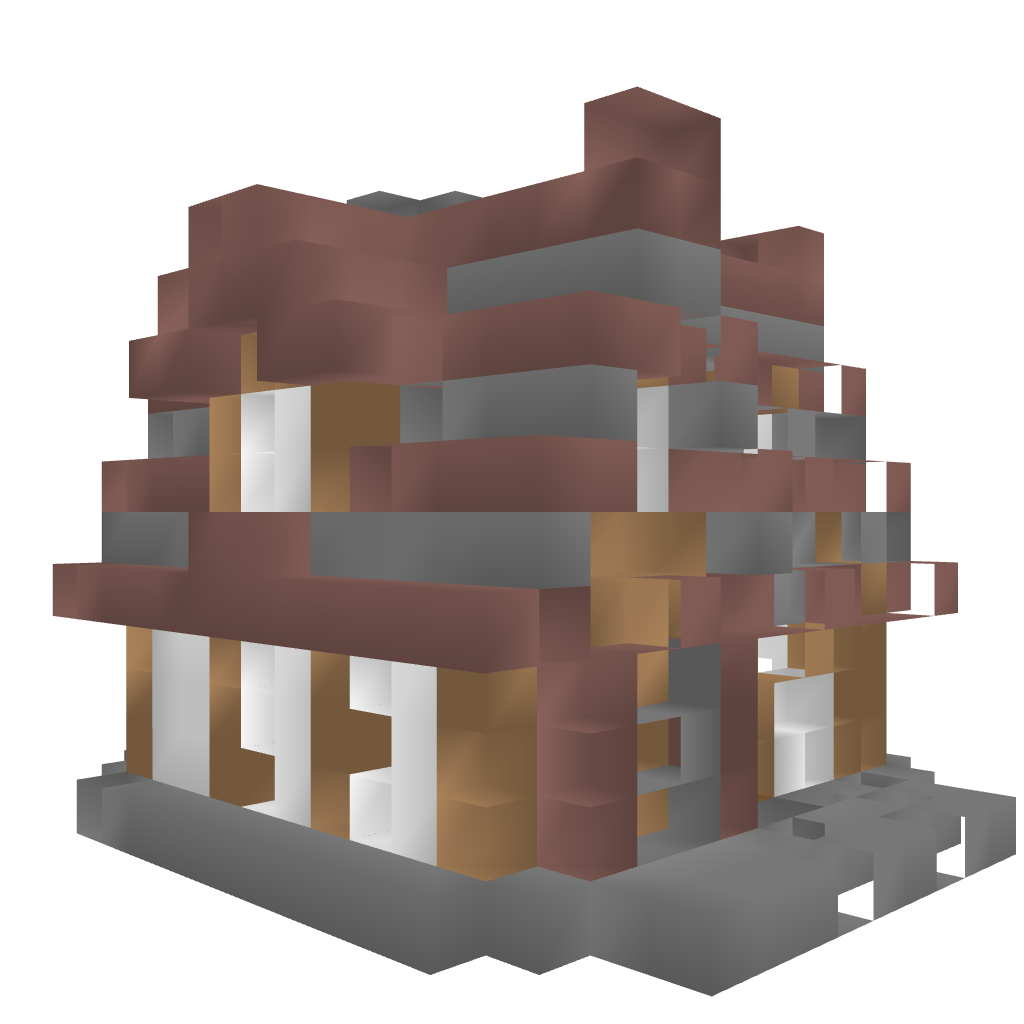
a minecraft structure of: Medieval House #2 (Experiment) :D good quality